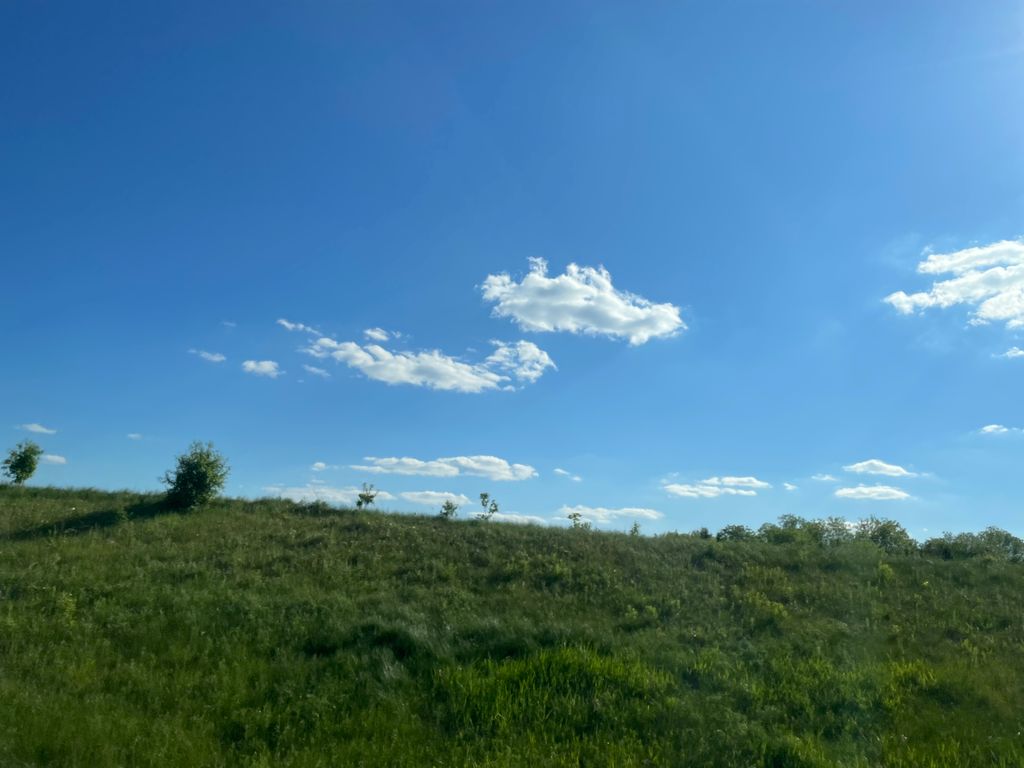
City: kitchener-waterloo